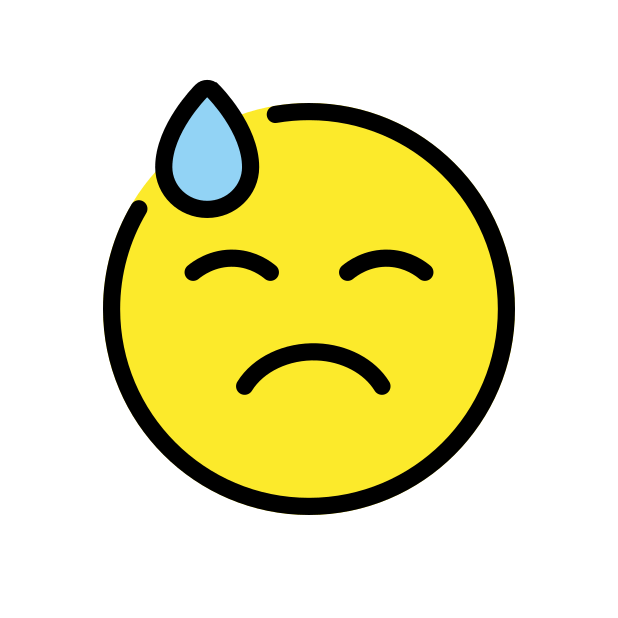
downcast face with sweat